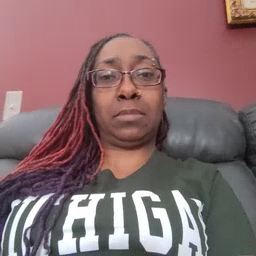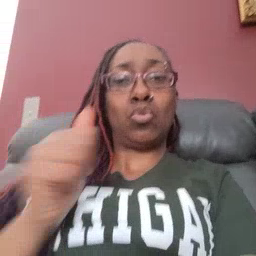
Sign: yourself